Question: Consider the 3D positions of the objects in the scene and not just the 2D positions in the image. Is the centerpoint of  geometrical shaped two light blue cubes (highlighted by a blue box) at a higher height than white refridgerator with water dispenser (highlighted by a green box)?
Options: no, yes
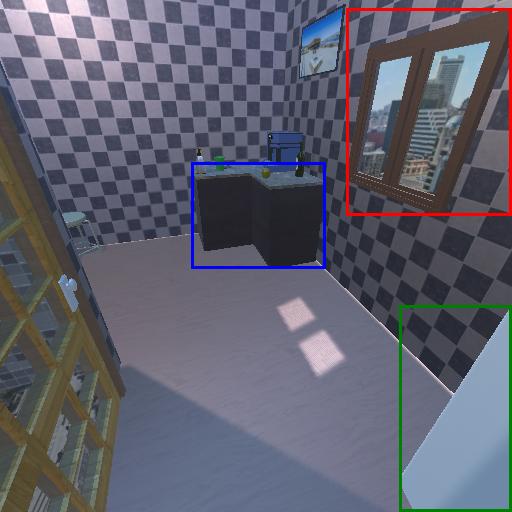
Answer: no